Question: I have been trying to extend <URL> to a more general case. I illustrate a partial result here:

A number of trips are plotted on this chart, with the red points representing departures, and the green dots a return. Now here is my challenge:
1. I would like to mark all the days between a departure and a return with a grey point, and leave all others untouched.
2. I would like the points to correctly wrap around the different month lengths (e.g. the departure 28 June would mark the days to 30 June and then wrap around to 1 July).
3. The script should not fail in the case of a one-day trip (e.g. the trip in early Sep where departure and return happen on the same day and a smaller green dot is plotted on a larger red marker).
It is trivial to produce this graph with the code below, and it would be easy to join the dots with a line from red to green where both happen in the same month. Can anyone help with the case of a wrap around in a manner general enough to take on also leap and non-leap years etc?
'''
library("ggplot2")
# ----------------
# LOAD DATA
df <- read.table(text='id,dep_month,dep_day,ret_month,ret_day
c,1,5,1,16
v,2,1,2,6
a,3,28,3,31
z,4,9,4,11
y,4,25,5,3
f,6,28,7,7
w,8,19,8,29
b,9,9,9,9
k,9,29,10,6
n,11,20,12,3', header = TRUE,
sep = ',')
# ----------------
# DRAW YEAR CHART
p <- ggplot(data = df,
aes(x = dep_day,
y = dep_month
)
)
p <- p + theme_bw()
p <- p + geom_point(colour = 'red',
size = 6)
p <- p + geom_point(aes(x = ret_day,
y = ret_month
),
colour = 'green',
size = 4
)
p <- p + scale_x_continuous( breaks = c(1:31) )
p <- p + scale_y_reverse( breaks = c(1:12) )
p <- p + ylab("Month") + xlab("Day")
print(p)
'''
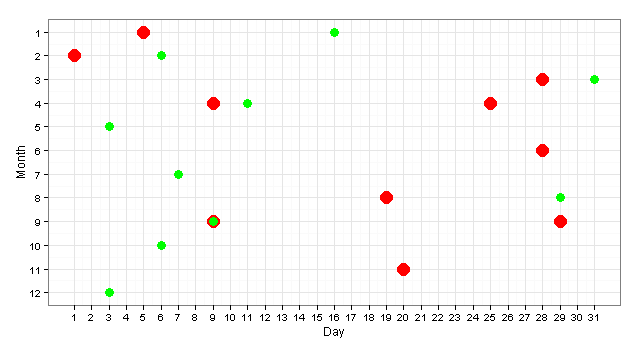
Answer: Probably not the perfect solution, but thinks get much easier, when you use 'date' objects:
'''
# using your data.frame
# create date object using the dep_month, dep_day etc columns
df$dep.date = as.Date(paste('2012', df$dep_month, df$dep_day, sep='-'))
df$ret.date = as.Date(paste('2012', df$ret_month, df$ret_day, sep='-'))
# calculate the dates for the gray data points between departure and return
# there is probably a more R'ish ways, than a for loop
days <- NULL
for(i in seq(1, nrow(df))){
tmp <- seq.Date(df[i,]$dep.date, df[i,]$ret.date, by='days')
days <- rbind(days,
data.frame(day = as.POSIXlt(tmp)$mday,
mon = as.POSIXlt(tmp)$mon+1))
}
# plot it
p <- ggplot( days, aes(day, mon)) + geom_point(colour='gray66') + theme_bw() +
geom_point(data = df, aes(dep_day, dep_month), colour = 'red', size = 6) +
geom_point(data = df, aes(ret_day, ret_month ),
colour = 'green', size = 4 ) +
scale_x_continuous( breaks = c(1:31) ) +
scale_y_reverse( breaks = c(1:12) ) +
ylab("Month") + xlab("Day")
print(p)
'''